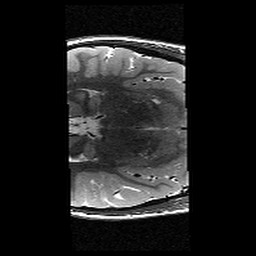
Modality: T2w
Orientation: axial
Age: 11
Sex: female
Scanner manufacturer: siemens
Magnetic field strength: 3 T
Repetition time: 9.23 s
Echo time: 0.067 s